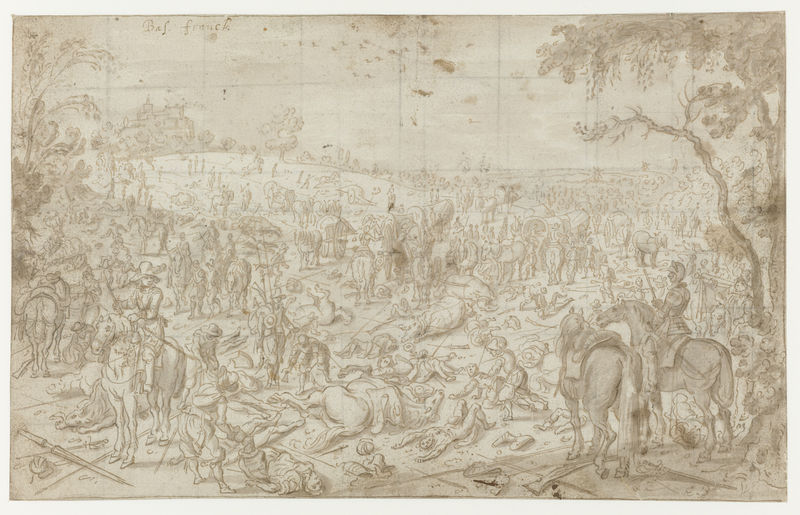
Titel: Overval op een legertros
Künstler: Sebastiaan Vrancx
Standort: Amsterdam
Institution: Rijksmuseum
Schlagwörter: baum, himmel, bäume, landschaft, stadt, hut, hüte, kopfbedeckungen, zeichnung, mütze, mützen, leiche, stehen, tod, schauen, feld, horizont, pferd, pferde, reiter, kopfbedeckung, liegen, schlacht, soldaten, tusche, burg, schwert, schwerter, säbel, leichen, soldat, tote, degen, helm, ritter, kampfszene, visier, opfer, schlachtfeld, ritterhelm